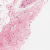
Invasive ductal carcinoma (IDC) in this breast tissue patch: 0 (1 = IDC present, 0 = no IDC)